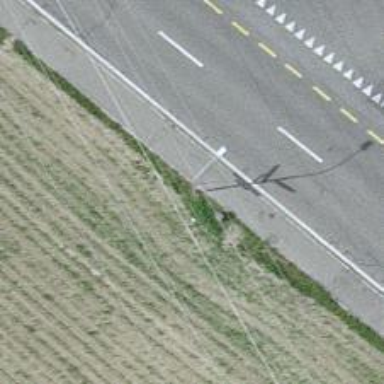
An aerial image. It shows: Support pole.